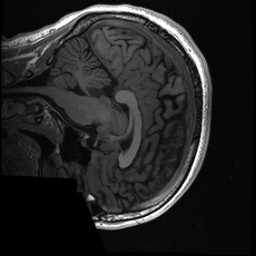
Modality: T1w
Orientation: sagittal
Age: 28
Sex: male